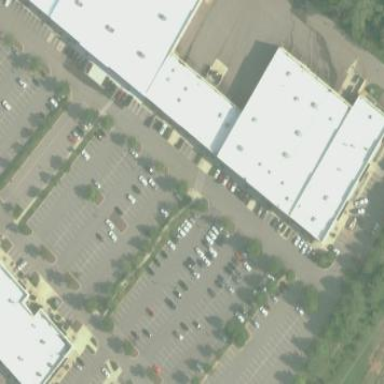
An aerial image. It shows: Fitness center building.